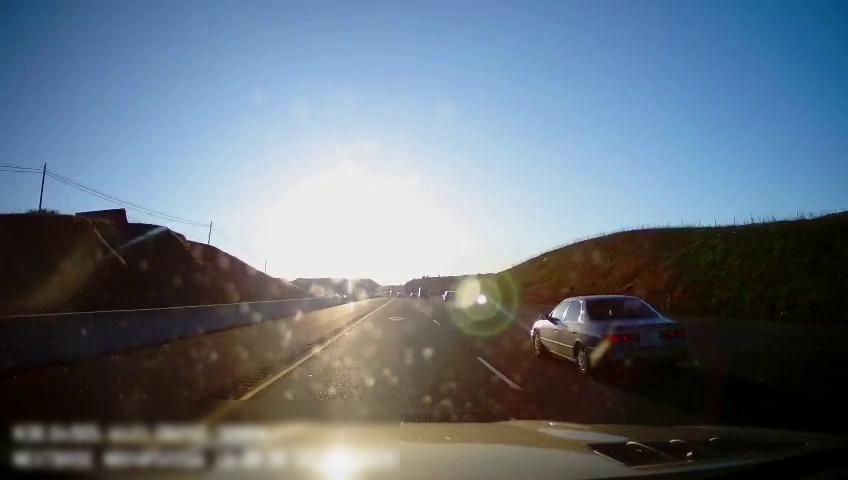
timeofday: Day
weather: Sunny
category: Drivable Space
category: Vehicles | Car
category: Vehicles | Car
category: Vehicles | Truck
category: Lanes | Current Lane
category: Lanes | Current Lane
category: Lanes | Alternate Lane
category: Lanes | Alternate Lane